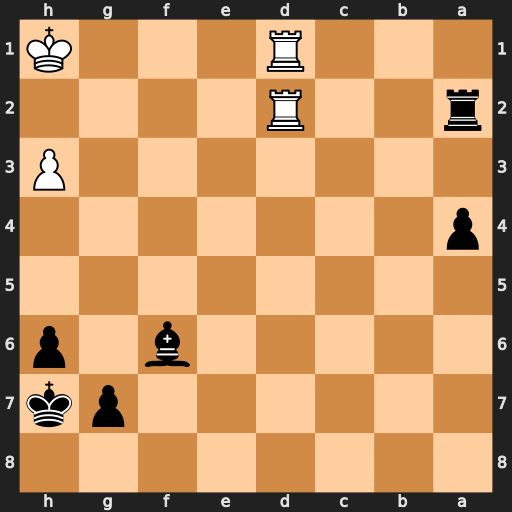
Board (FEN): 8/6pk/5b1p/8/p7/7P/r2R4/3R3K
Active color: b
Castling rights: -
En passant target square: -
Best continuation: Rxd2 Rxd2 a3 Ra2 Bb2